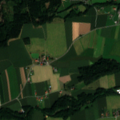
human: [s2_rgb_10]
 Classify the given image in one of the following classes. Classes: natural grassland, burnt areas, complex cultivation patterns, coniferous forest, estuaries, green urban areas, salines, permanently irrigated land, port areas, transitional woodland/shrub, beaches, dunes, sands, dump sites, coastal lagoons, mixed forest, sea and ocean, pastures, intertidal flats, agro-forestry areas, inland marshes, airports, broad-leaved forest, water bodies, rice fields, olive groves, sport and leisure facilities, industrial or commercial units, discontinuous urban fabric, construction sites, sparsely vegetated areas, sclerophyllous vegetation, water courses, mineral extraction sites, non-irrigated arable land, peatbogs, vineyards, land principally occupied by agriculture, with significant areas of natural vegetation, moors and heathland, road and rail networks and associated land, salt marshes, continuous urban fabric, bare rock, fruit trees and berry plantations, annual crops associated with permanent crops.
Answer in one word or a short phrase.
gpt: discontinuous urban fabric, non-irrigated arable land, complex cultivation patterns, land principally occupied by agriculture, with significant areas of natural vegetation, mixed forest